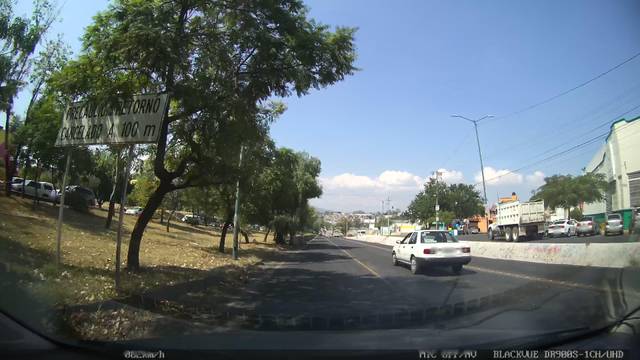
Region: Mexico
Coordinates: 19.718, -101.175